Question: I am using jquery's dataTables plugin. I am having skills value as header in my table. I want to serch for users with specific skills. For example as shown in figure i want to search for users who have skill php. Then i should get the name of John. For css i should get name of Mona. The snapshot is here:

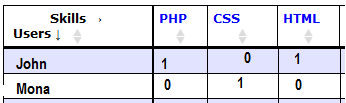
Answer: You can do this by implementing a custom filter for the datatable, as described <URL>.
Before filtering you have to find, the index of the column you want to filter and check afterwards the value in each row.
This could look somewhat like this:
'''
<input type="text" id="skillFilter" />
<table id="example">
<thead>
<tr>
<th>Skills</th>
<th>PHP</th>
<th>CSS</th>
<th>HTML</th>
</tr>
</thead>
<tbody>
<tr>
<td>John</td>
<td>1</td>
<td>0</td>
<td>1</td>
</tr>
<tr>
<td>Mona</td>
<td>0</td>
<td>1</td>
<td>0</td>
</tr>
</tbody>
</table>
'''
script :
'''
$.fn.dataTable.ext.search.push(
function(settings, data) {
if (skillFilterColumnIndex != undefined) {
//Get the data of each row
var data = data[skillFilterColumnIndex] || "";
return data > 0;
} else {
return 1;
}
});
$("#skillFilter").change(function() {
var skill = $("#skillFilter").val().toLowerCase();
//Find the column index with the skill to filter
$.each($("#example thead th"), function(index, element) {
if (index != 0 && element.innerHTML.toLowerCase() == skill) {
skillFilterColumnIndex = index;
}
});
table.fnDraw();
});
'''